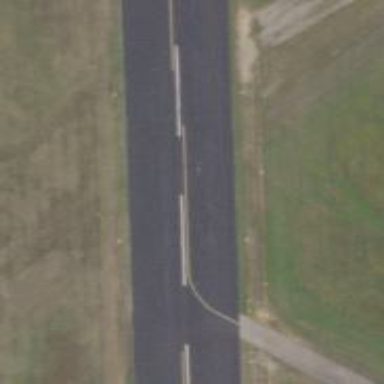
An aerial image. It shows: Image of taxiway at airport.